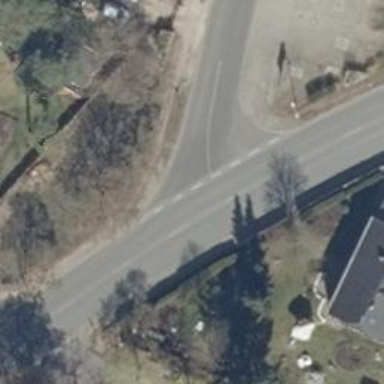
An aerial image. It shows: Road with "give way" sign.